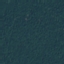
Land use / land cover: Forest